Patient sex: M
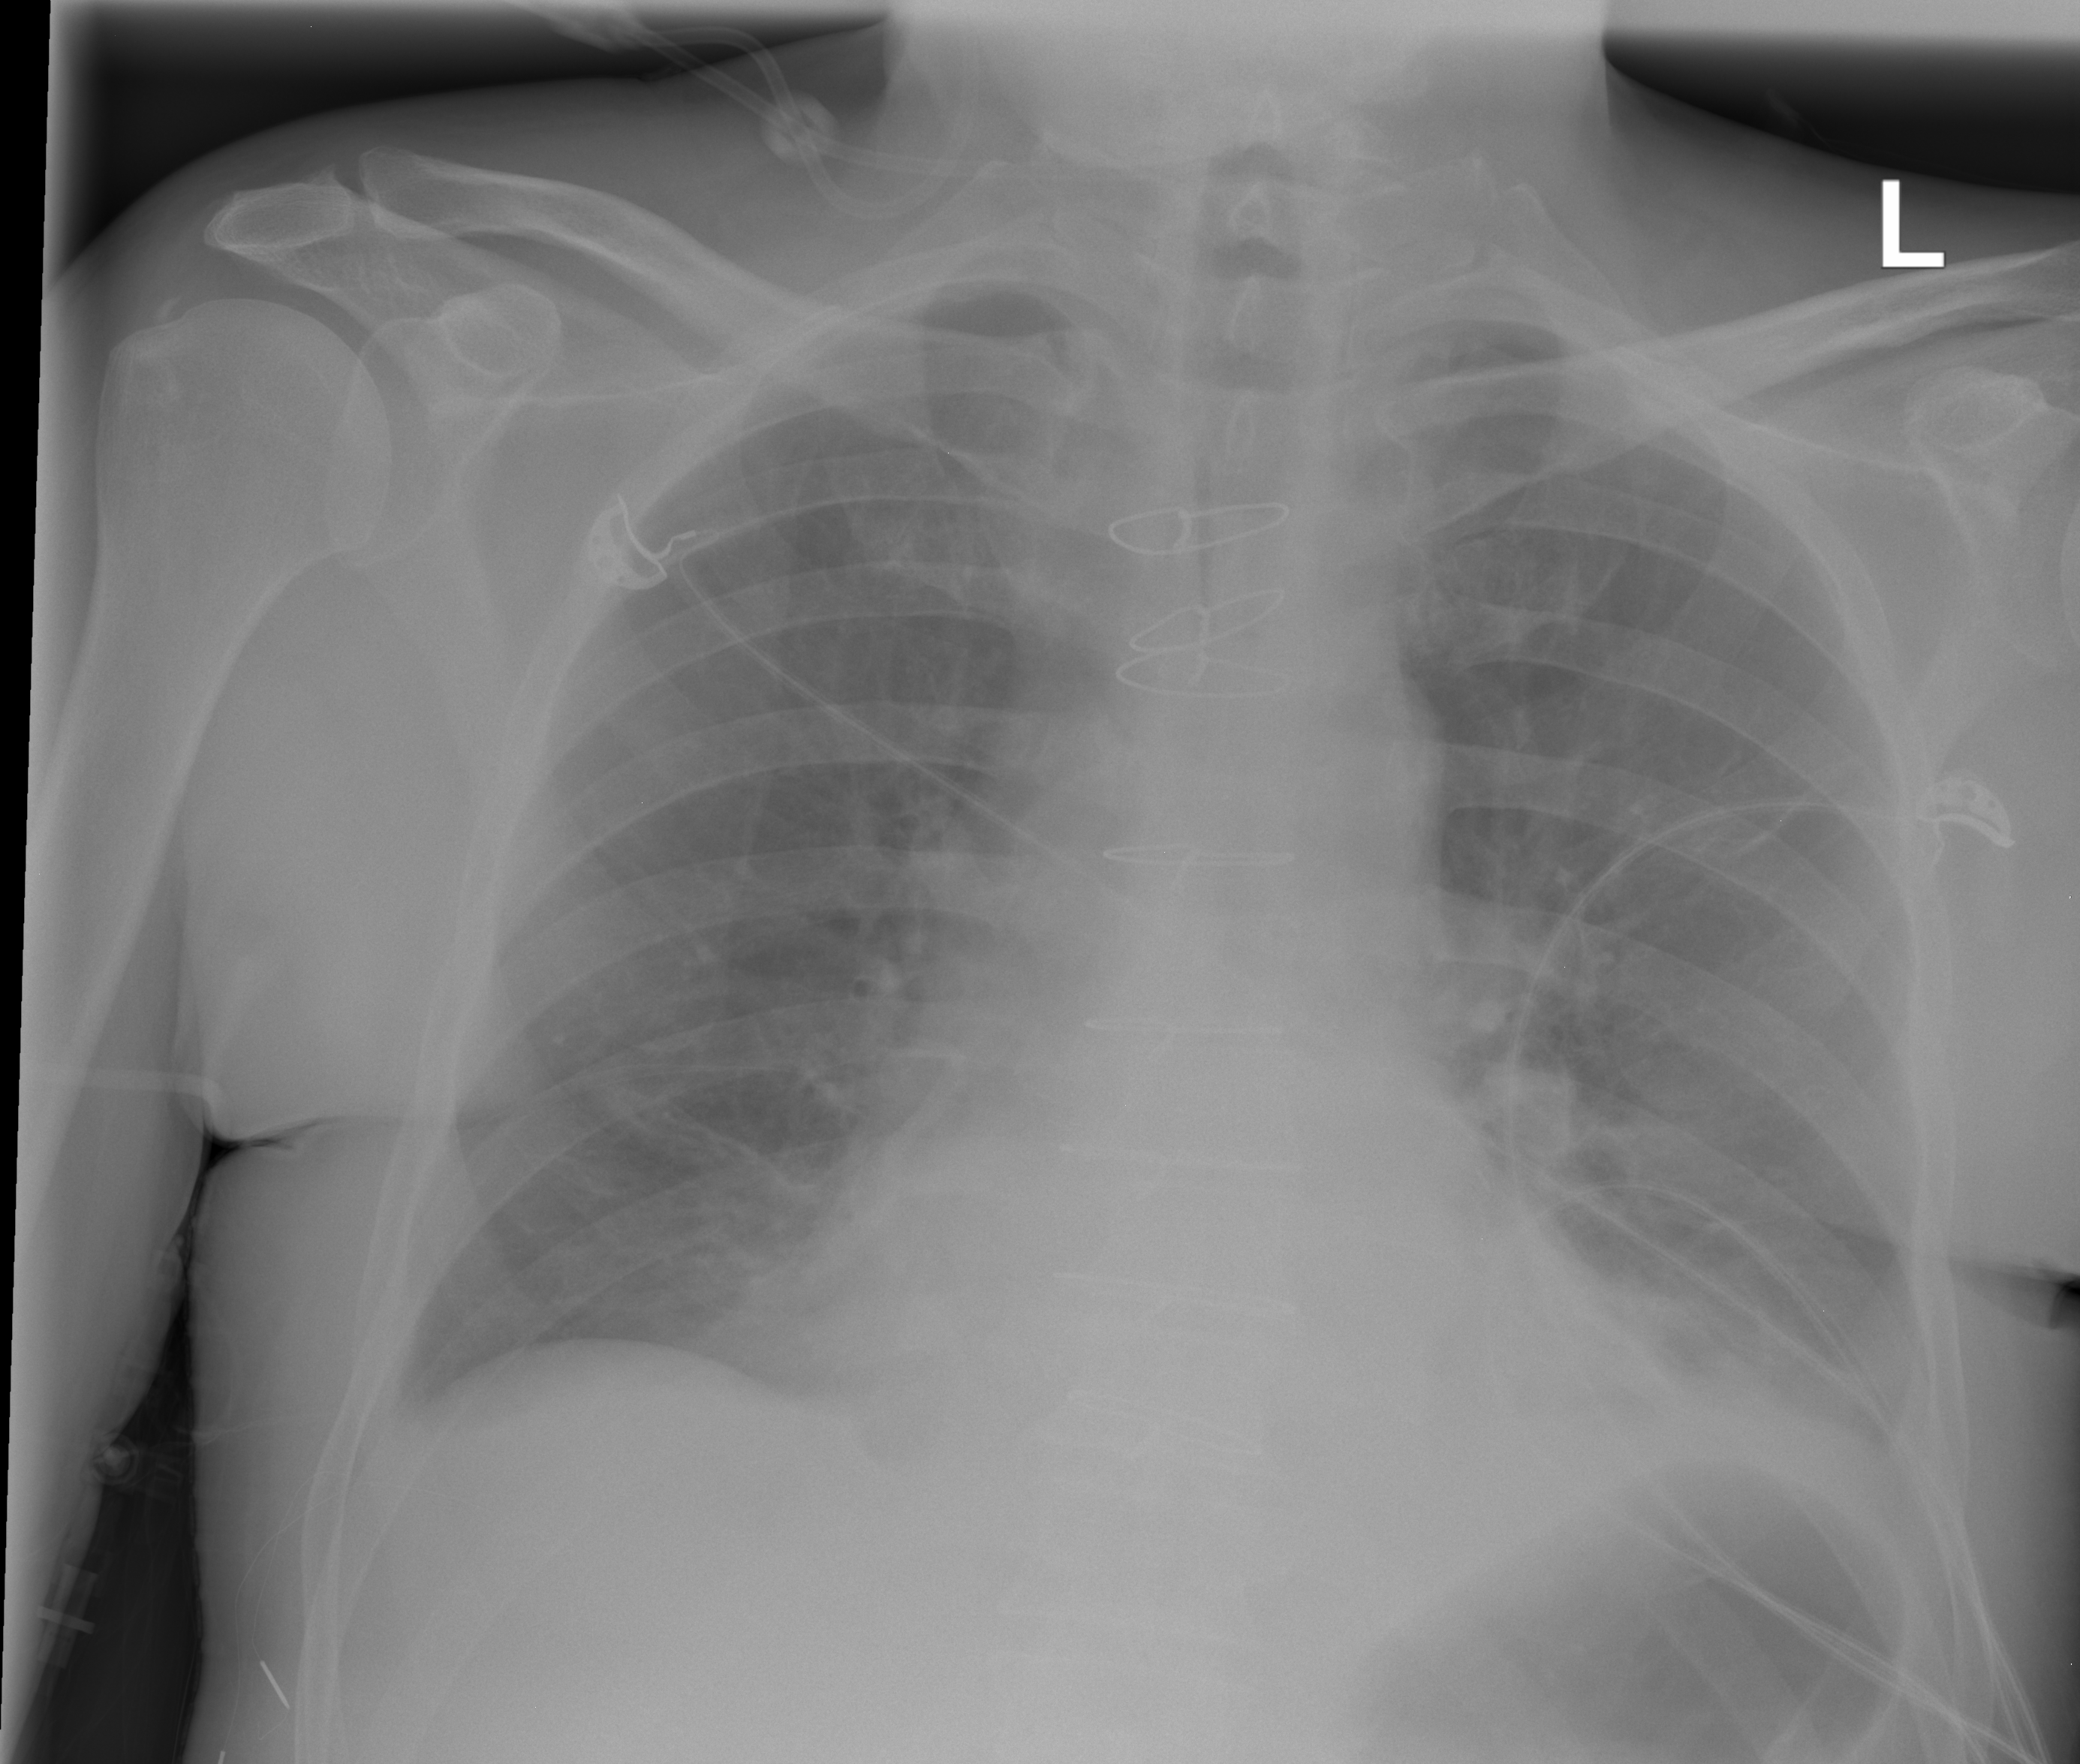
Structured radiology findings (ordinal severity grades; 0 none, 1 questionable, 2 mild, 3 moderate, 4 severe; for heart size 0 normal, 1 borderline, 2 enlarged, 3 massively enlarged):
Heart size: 0
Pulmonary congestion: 0
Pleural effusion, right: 0
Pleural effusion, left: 1
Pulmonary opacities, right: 0
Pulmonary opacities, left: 0
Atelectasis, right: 0
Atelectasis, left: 2